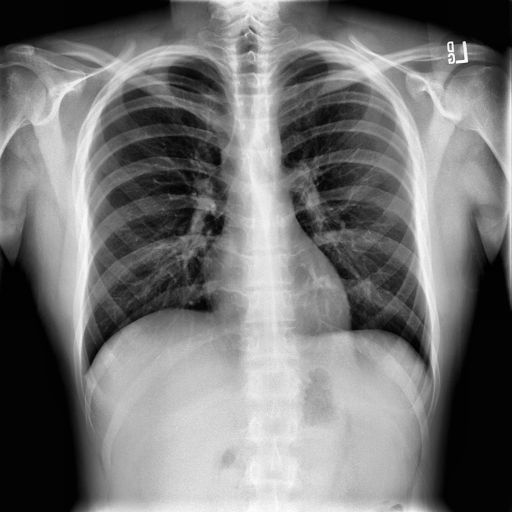
Finding: NORMAL